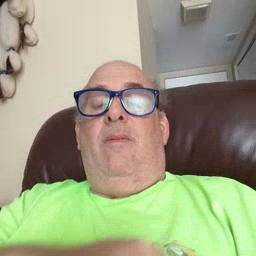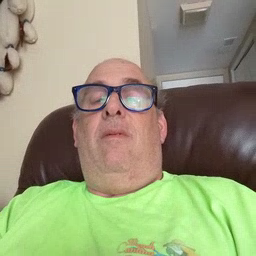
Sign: arm